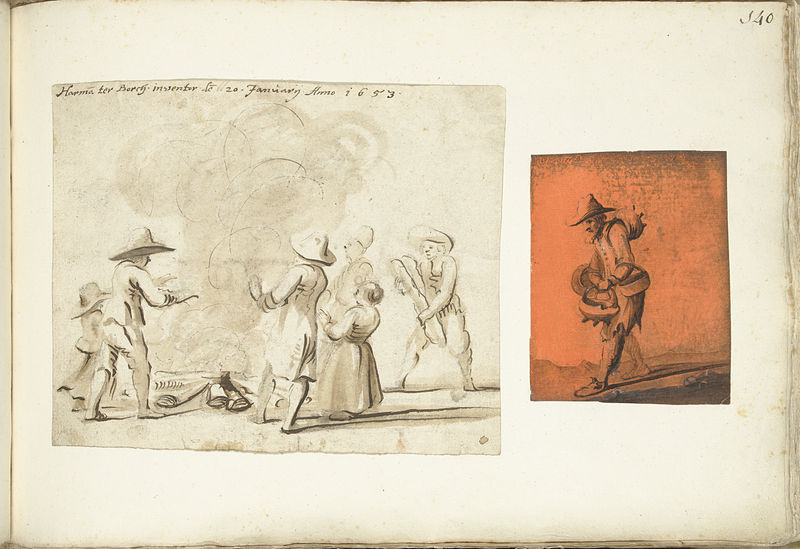
Titel: Groep figuren rond een vuur en een ketelventer
Künstler: Harmen ter Borch
Standort: Amsterdam
Institution: Rijksmuseum
Schlagwörter: hands, hat, men, people, red, women, dress, lady, old, two, brown, pot, sad, smoke, man, orange, child, shadow, hats, monochrome, walking, beard, rot, basket, fireplace, hut, farmer, fire, schatten, book, simple, cold, farmers, carrying, holz, page, poor, sepia, bild, feuer, logs, rauch, bread, log, baskets, bauern, prints, bauer, warm, bleistift, bonfire, warming, warmth, invention, carrying,capmfire,bread, company,group,smoke,logs, wide brims